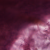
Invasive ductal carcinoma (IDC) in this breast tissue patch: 0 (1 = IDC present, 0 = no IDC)